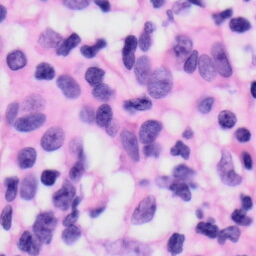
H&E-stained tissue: Skin